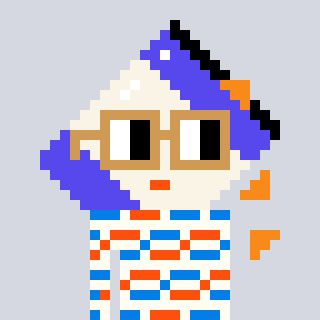
a pixel art character with square brown glasses, a chips-shaped head and a grayscale-colored body on a cool background